Question: I have a Spinner in my LinearLayour.
I am trying to center text in spinner:

This is my XML for that element:
'''
<Spinner
android:id="@+id/project_Spinner"
android:layout_width="fill_parent"
android:layout_height="wrap_content"
android:layout_marginRight="50dp"
android:layout_marginLeft="50dp"
android:padding="1dip"
android:prompt="@string/spinner_title"
/>
'''
the declaration of the spinner in the Activity:
'''
// Creating adapter for spinner
ArrayAdapter<String> dataAdapter = new ArrayAdapter<String>(this, android.R.layout.simple_spinner_item, NomProjets);
// Drop down layout style - list view with radio button
dataAdapter.setDropDownViewResource(android.R.layout.simple_spinner_dropdown_item);
// attaching data adapter to spinner
spinner.setAdapter(dataAdapter);
'''
Thanks,
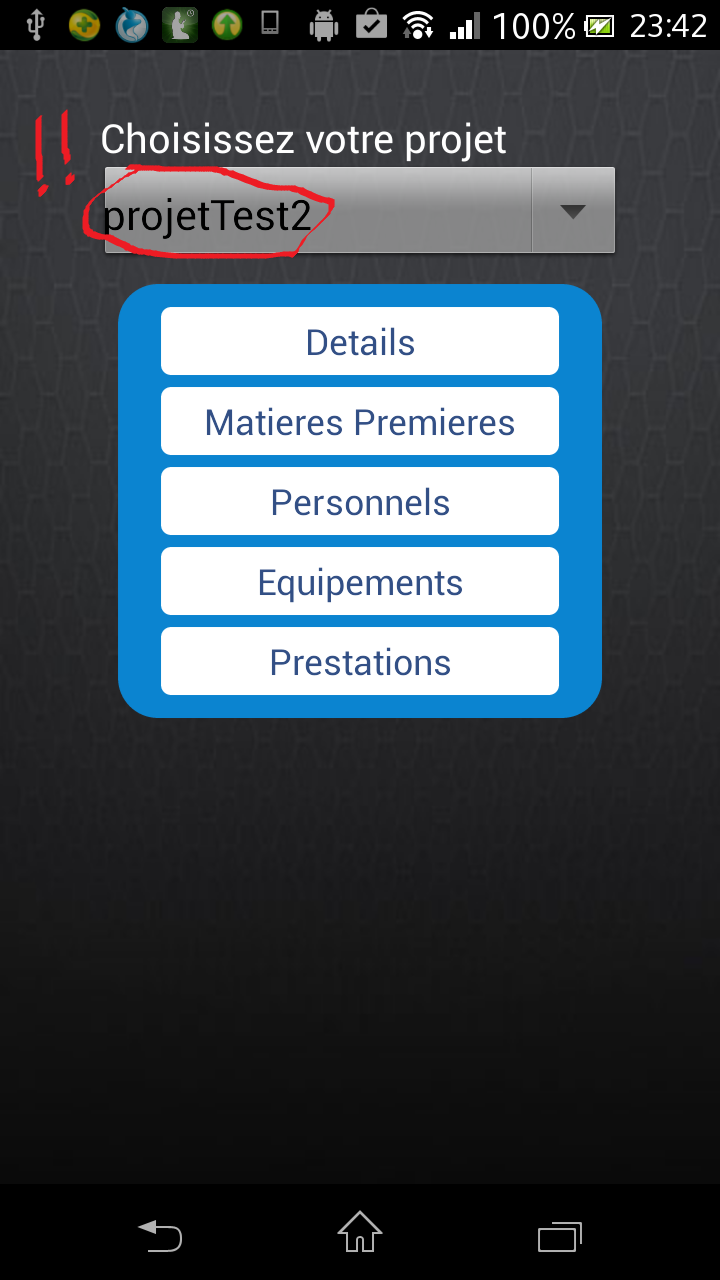
Answer: The component that actually creates the items for the 'Spinner' is the adapter. So you should customize it (by overriding the 'getView()' method) to return centered 'TextView' widgets.
In your case, replace the 'new ArrayAdapter<String> ...' initialization with this code:
'''
ArrayAdapter<String> dataAdapter = new ArrayAdapter<String>(this, android.R.layout.simple_spinner_item, NomProjets)
{
@Override
public View getView(int position, View convertView, ViewGroup parent)
{
return setCentered(super.getView(position, convertView, parent));
}
@Override
public View getDropDownView(int position, View convertView, ViewGroup parent)
{
return setCentered(super.getDropDownView(position, convertView, parent));
}
private View setCentered(View view)
{
TextView textView = (TextView)view.findViewById(android.R.id.text1);
textView.setGravity(Gravity.CENTER);
return view;
}
};
'''